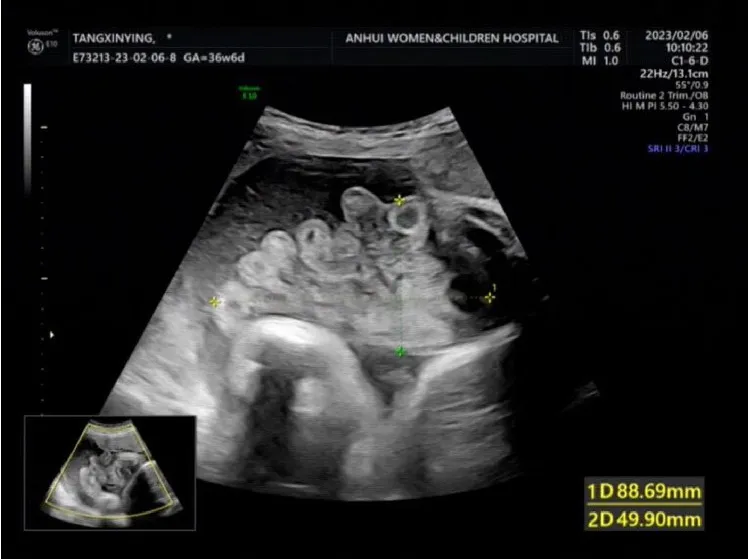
The intestinal echo with a range of about 88 x 50 mm was seen by bulging outward.
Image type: radiology (ultrasound)